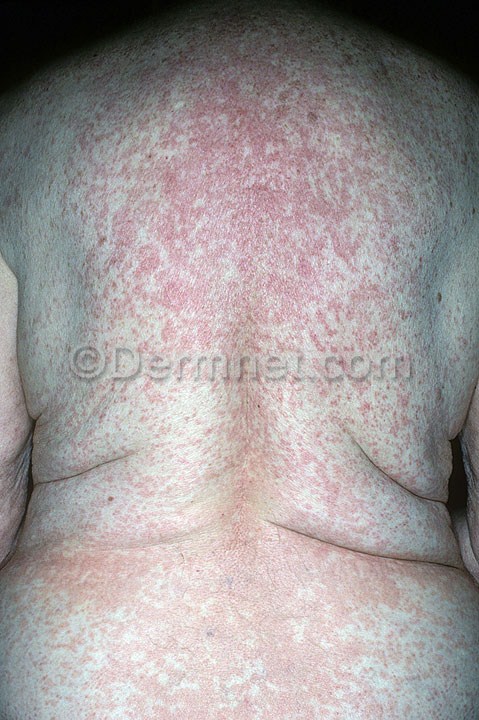
Disease: Psoriasis pictures Lichen Planus and related diseases